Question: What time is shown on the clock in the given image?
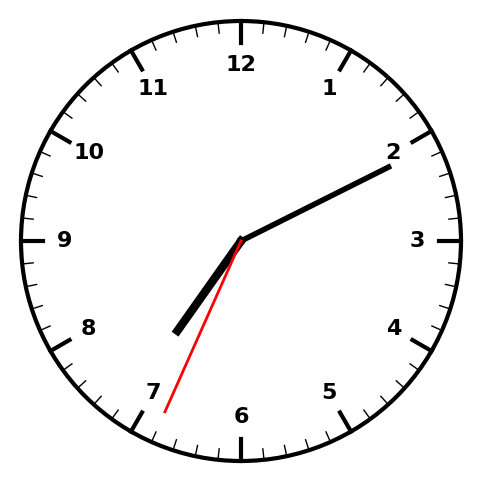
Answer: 07:10:34